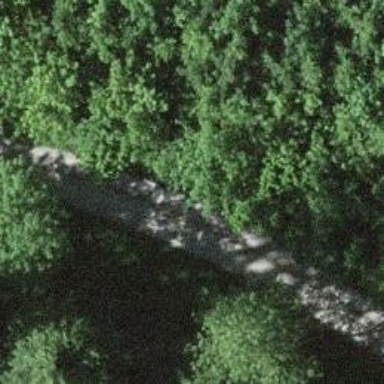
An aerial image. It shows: Gravel track with grade 2 tracktype.